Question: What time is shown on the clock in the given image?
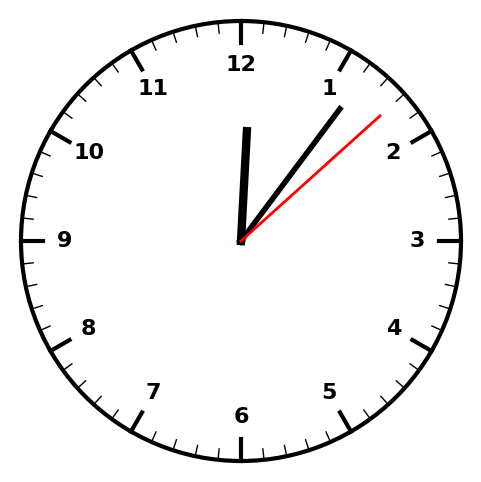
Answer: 12:06:08